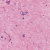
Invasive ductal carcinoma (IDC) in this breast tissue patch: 0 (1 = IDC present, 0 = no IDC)